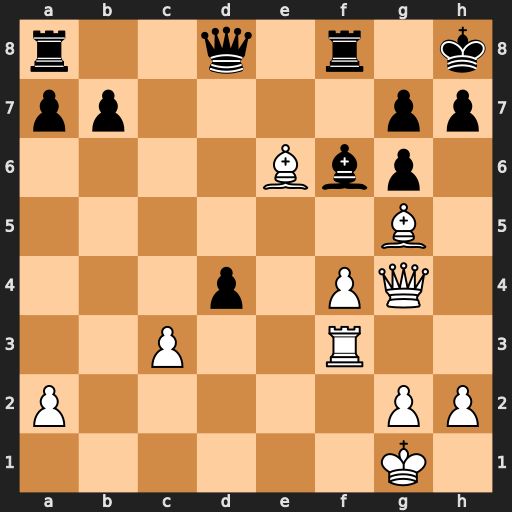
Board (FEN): r2q1r1k/pp4pp/4Bbp1/6B1/3p1PQ1/2P2R2/P5PP/6K1
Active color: w
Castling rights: -
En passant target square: -
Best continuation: Rh3 Bxg5 Rxh7+ Kxh7 fxg5 Qxg5 Qxg5